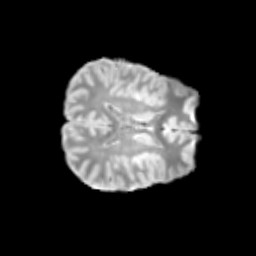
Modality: T2w
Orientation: axial
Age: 11
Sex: male
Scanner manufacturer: siemens
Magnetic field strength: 3 T
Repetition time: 3.8 s
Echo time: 0.07 s